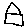
Label: house